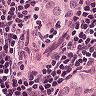
Metastatic tissue present: yes